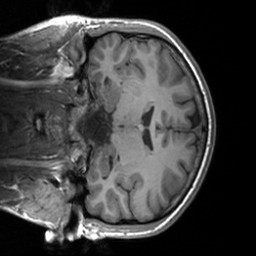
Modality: T1w
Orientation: coronal
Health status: healthy
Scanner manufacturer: siemens
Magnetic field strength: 3 T
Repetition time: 1.9 s
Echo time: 0.00226 s